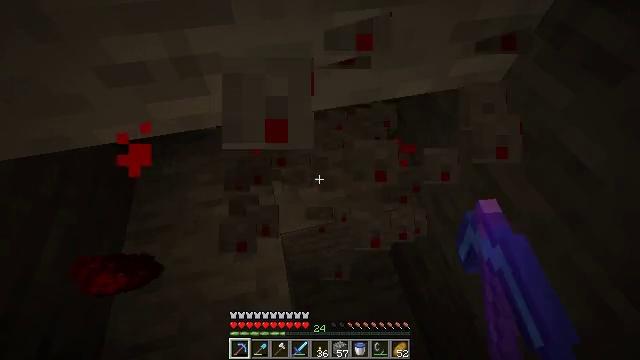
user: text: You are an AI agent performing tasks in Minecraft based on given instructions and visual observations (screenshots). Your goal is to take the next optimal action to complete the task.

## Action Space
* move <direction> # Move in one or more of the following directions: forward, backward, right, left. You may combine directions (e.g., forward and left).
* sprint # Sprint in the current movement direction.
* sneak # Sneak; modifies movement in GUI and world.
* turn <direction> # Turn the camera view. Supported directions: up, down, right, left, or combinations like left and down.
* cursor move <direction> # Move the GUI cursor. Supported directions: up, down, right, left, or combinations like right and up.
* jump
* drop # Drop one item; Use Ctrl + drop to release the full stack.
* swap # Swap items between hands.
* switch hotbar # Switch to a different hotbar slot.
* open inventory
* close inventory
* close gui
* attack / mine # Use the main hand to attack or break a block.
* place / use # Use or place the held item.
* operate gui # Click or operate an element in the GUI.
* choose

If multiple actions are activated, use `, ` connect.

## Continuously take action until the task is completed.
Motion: motion action
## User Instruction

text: Find and mine redstone ore in caves.
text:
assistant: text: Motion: attack / mine